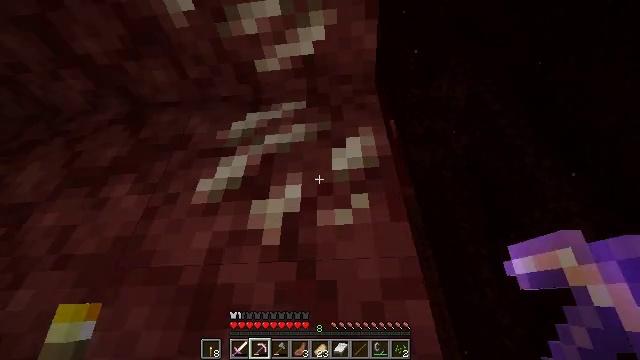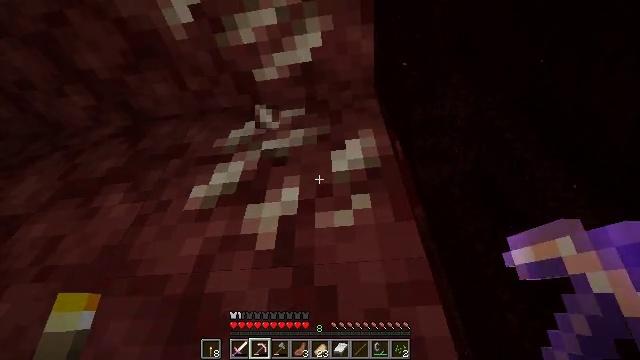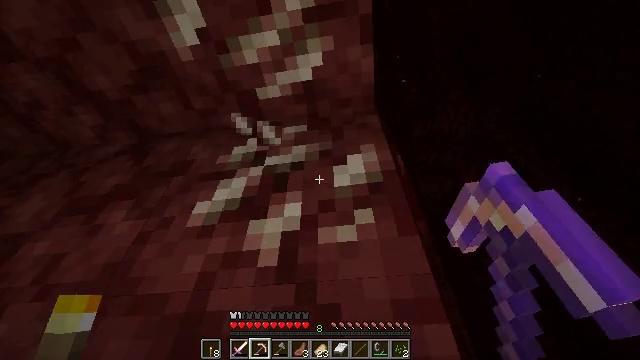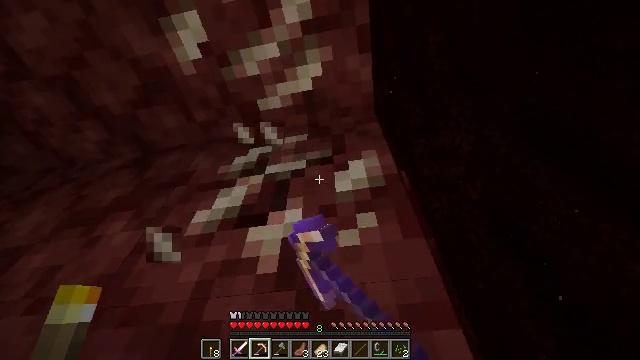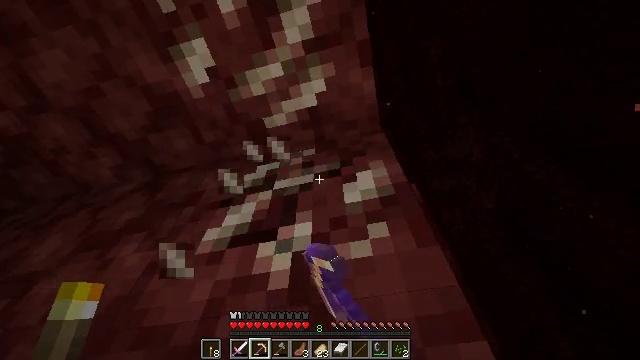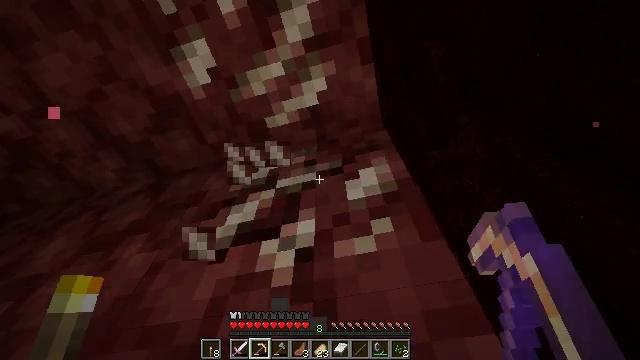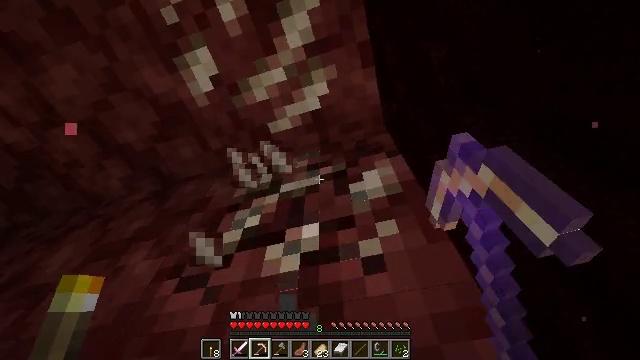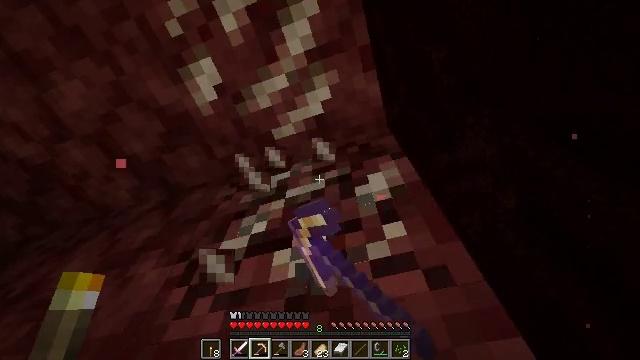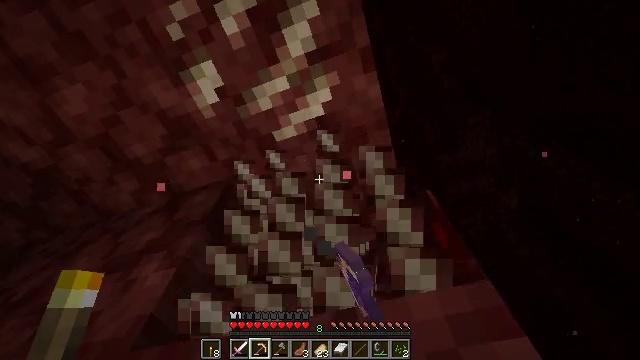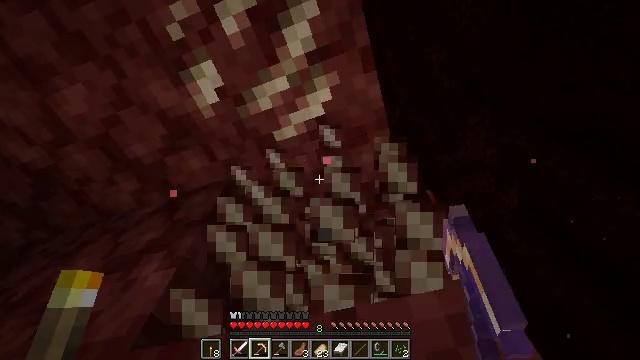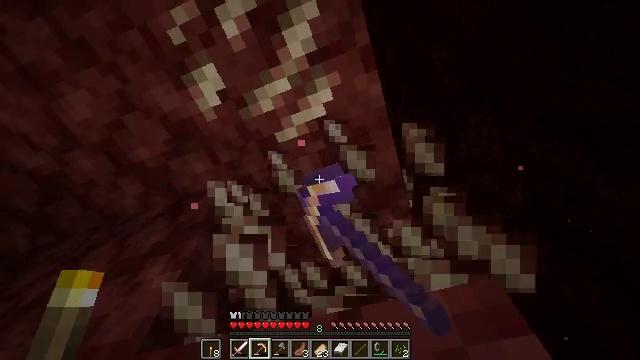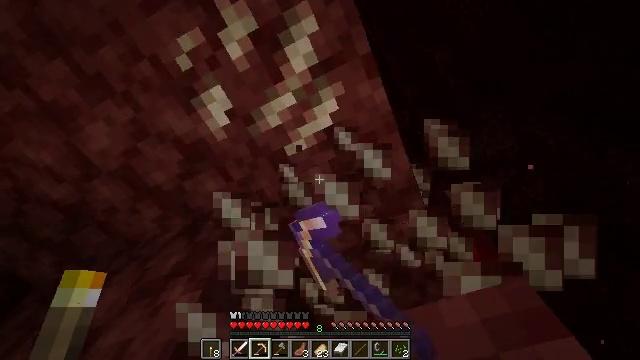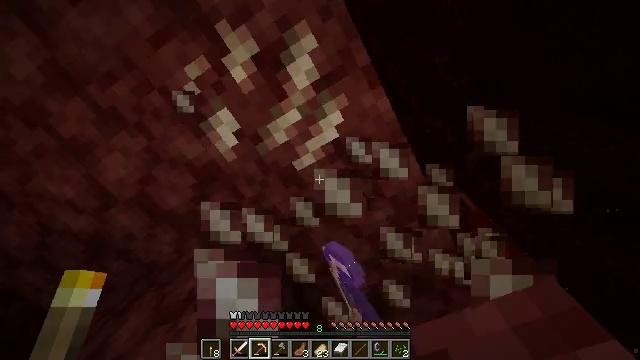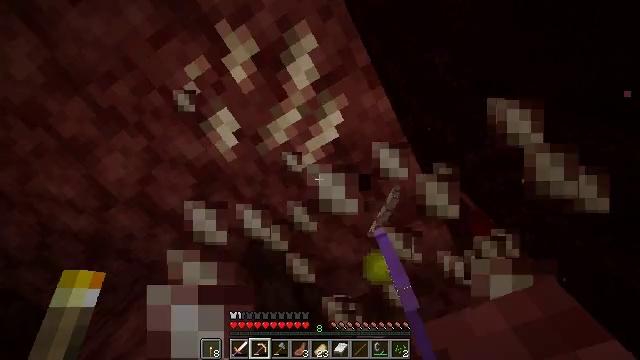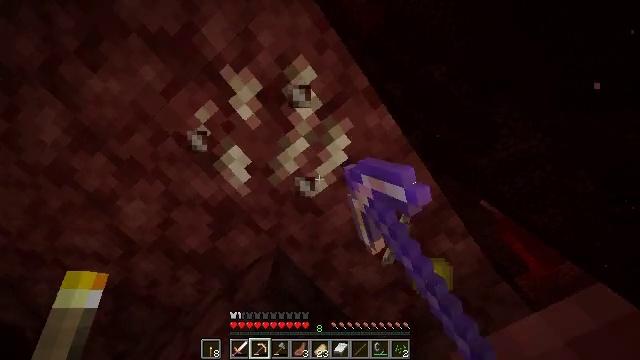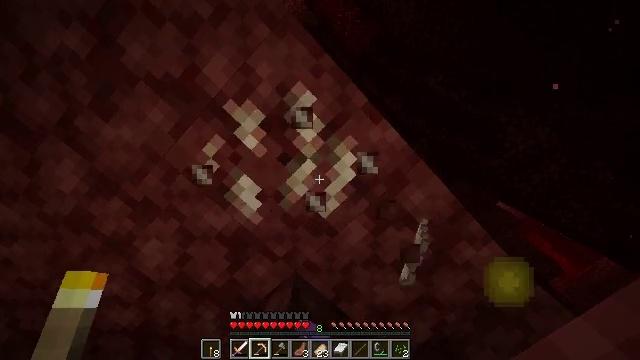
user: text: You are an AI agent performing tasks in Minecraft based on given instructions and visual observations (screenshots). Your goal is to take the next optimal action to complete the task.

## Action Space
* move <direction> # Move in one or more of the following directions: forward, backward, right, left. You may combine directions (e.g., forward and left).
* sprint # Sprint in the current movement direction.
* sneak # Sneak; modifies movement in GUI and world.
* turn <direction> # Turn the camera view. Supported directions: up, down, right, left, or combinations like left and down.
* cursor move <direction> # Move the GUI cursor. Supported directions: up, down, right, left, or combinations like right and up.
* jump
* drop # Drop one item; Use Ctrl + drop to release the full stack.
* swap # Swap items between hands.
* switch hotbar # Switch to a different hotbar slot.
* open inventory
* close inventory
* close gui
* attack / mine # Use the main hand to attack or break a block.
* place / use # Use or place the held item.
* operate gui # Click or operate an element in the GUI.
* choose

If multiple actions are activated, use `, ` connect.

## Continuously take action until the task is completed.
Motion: motion action
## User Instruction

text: Mine nether quartz ore in the Nether.
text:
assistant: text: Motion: turn left and up, attack / mine
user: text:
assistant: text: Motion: turn up, attack / mine
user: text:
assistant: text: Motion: turn left and up, attack / mine
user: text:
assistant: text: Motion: turn left and up, attack / mine
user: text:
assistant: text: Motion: turn left, attack / mine
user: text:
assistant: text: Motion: turn left, attack / mine
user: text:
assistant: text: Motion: turn left and up, attack / mine
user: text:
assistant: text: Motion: attack / mine
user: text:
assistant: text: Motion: attack / mine
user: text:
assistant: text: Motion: turn left, attack / mine
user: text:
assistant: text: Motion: turn left and up, attack / mine
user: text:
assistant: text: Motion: turn left and up, attack / mine
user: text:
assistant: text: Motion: attack / mine
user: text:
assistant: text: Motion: turn left and up, attack / mine
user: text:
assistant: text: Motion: turn left and up, attack / mine
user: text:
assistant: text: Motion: turn left, attack / mine
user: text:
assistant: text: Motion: attack / mine
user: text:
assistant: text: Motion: attack / mine
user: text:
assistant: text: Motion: attack / mine
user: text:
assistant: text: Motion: attack / mine
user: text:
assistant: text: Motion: attack / mine
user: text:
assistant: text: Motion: attack / mine
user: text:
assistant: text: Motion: attack / mine
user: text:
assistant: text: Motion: attack / mine
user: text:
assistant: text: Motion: attack / mine
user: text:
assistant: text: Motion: no_op
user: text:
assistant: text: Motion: no_op